Question: I've created a database project and several databases projects that reference that project. I would like to use to compare the schema of one of the databases to my development database.
So far, so good. But when I check the result, it says it will !?

Question: How can I include the referenced database into my compare?
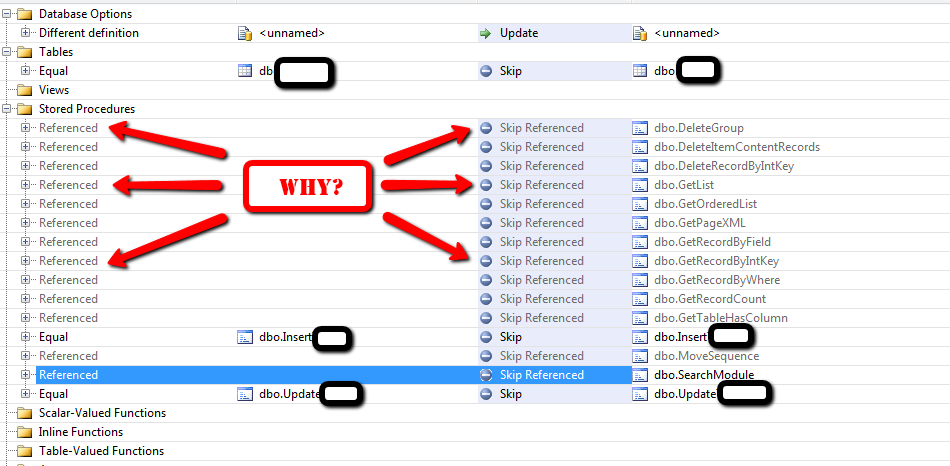
Answer: Each project must be compared individually. More info about <URL>. Hopefully it will be better in the future...